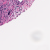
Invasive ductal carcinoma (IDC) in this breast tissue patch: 0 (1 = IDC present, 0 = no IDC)